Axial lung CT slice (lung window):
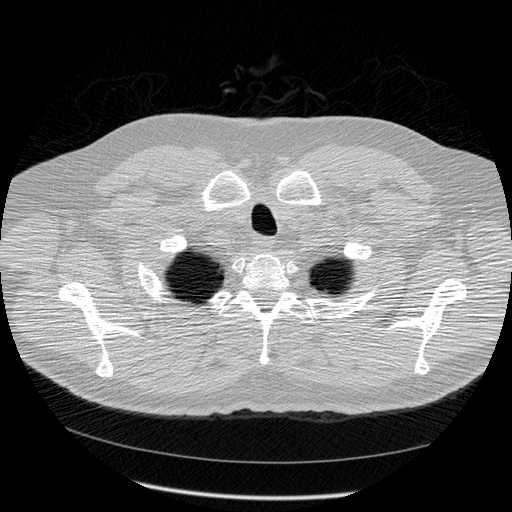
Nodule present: no